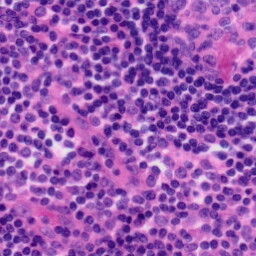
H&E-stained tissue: Tonsil